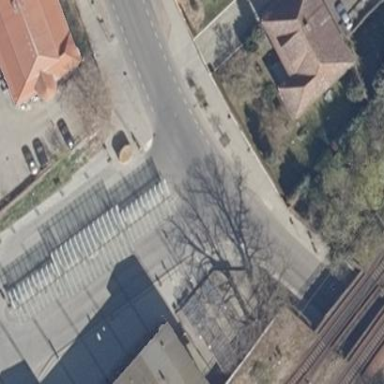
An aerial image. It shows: Platform for public transport with shelter.